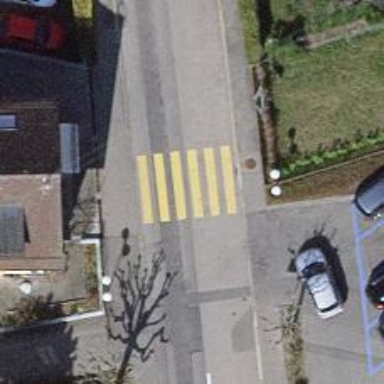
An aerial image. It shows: Marked road crossing.